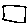
Label: square